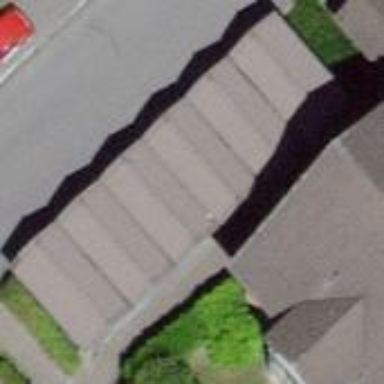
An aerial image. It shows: Group of garages.